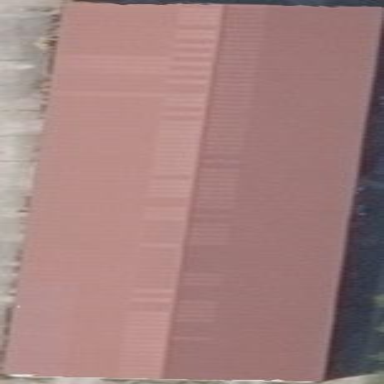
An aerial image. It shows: Gabled building with roof oriented along its structure.